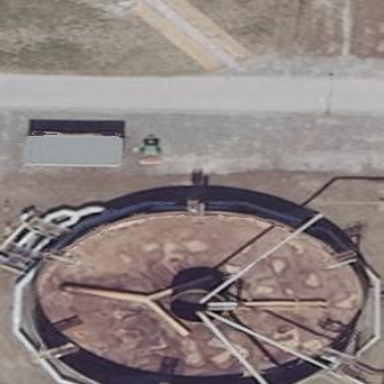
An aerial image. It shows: Storage tank that is man-made.